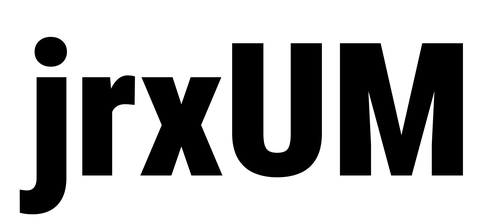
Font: Roboto_Condensed_Black